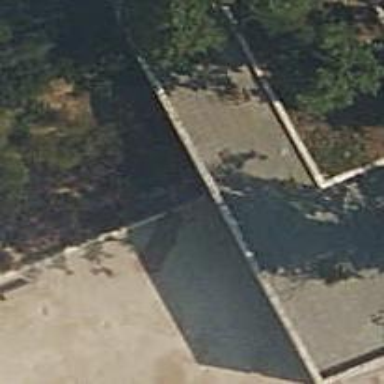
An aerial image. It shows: Retaining wall.